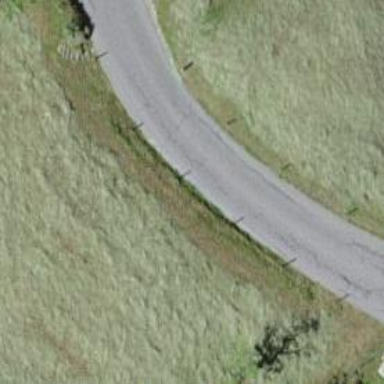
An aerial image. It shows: Unclassified road.